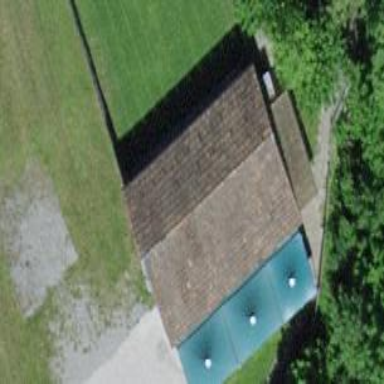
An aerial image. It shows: Cabin.